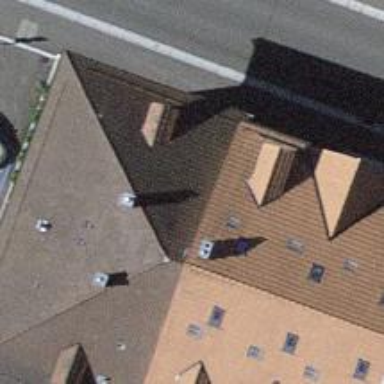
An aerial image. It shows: Image showing building with apartments.